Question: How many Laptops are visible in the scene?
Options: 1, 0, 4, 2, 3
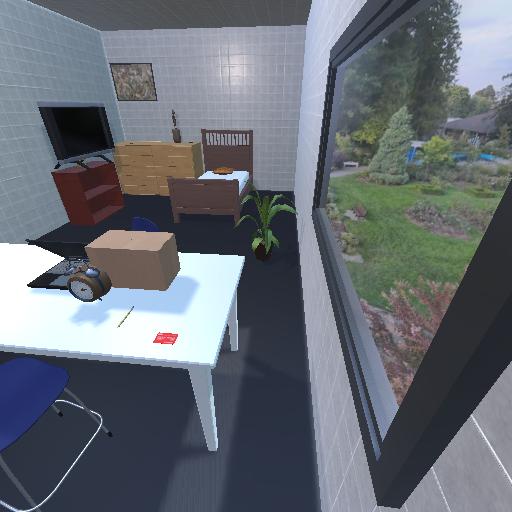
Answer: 1